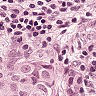
Metastatic tissue present: yes